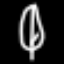
Label: leaf